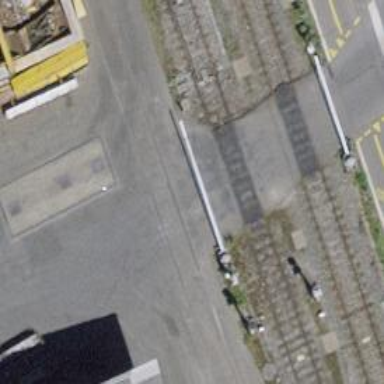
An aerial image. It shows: Railway level crossing.